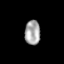
Tissue: skin
Cell type: Epithelial cells
Senescence score: 0.265
Nuclear area (px): 375
Mean DAPI intensity: 164.981